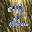
Label: 2